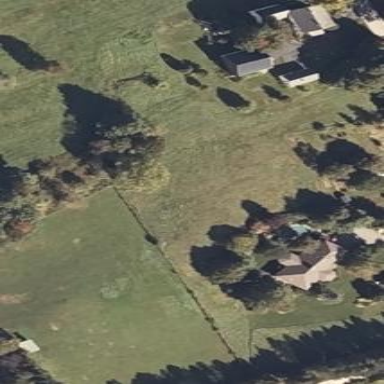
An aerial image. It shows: Pasture area used as meadow.